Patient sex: M
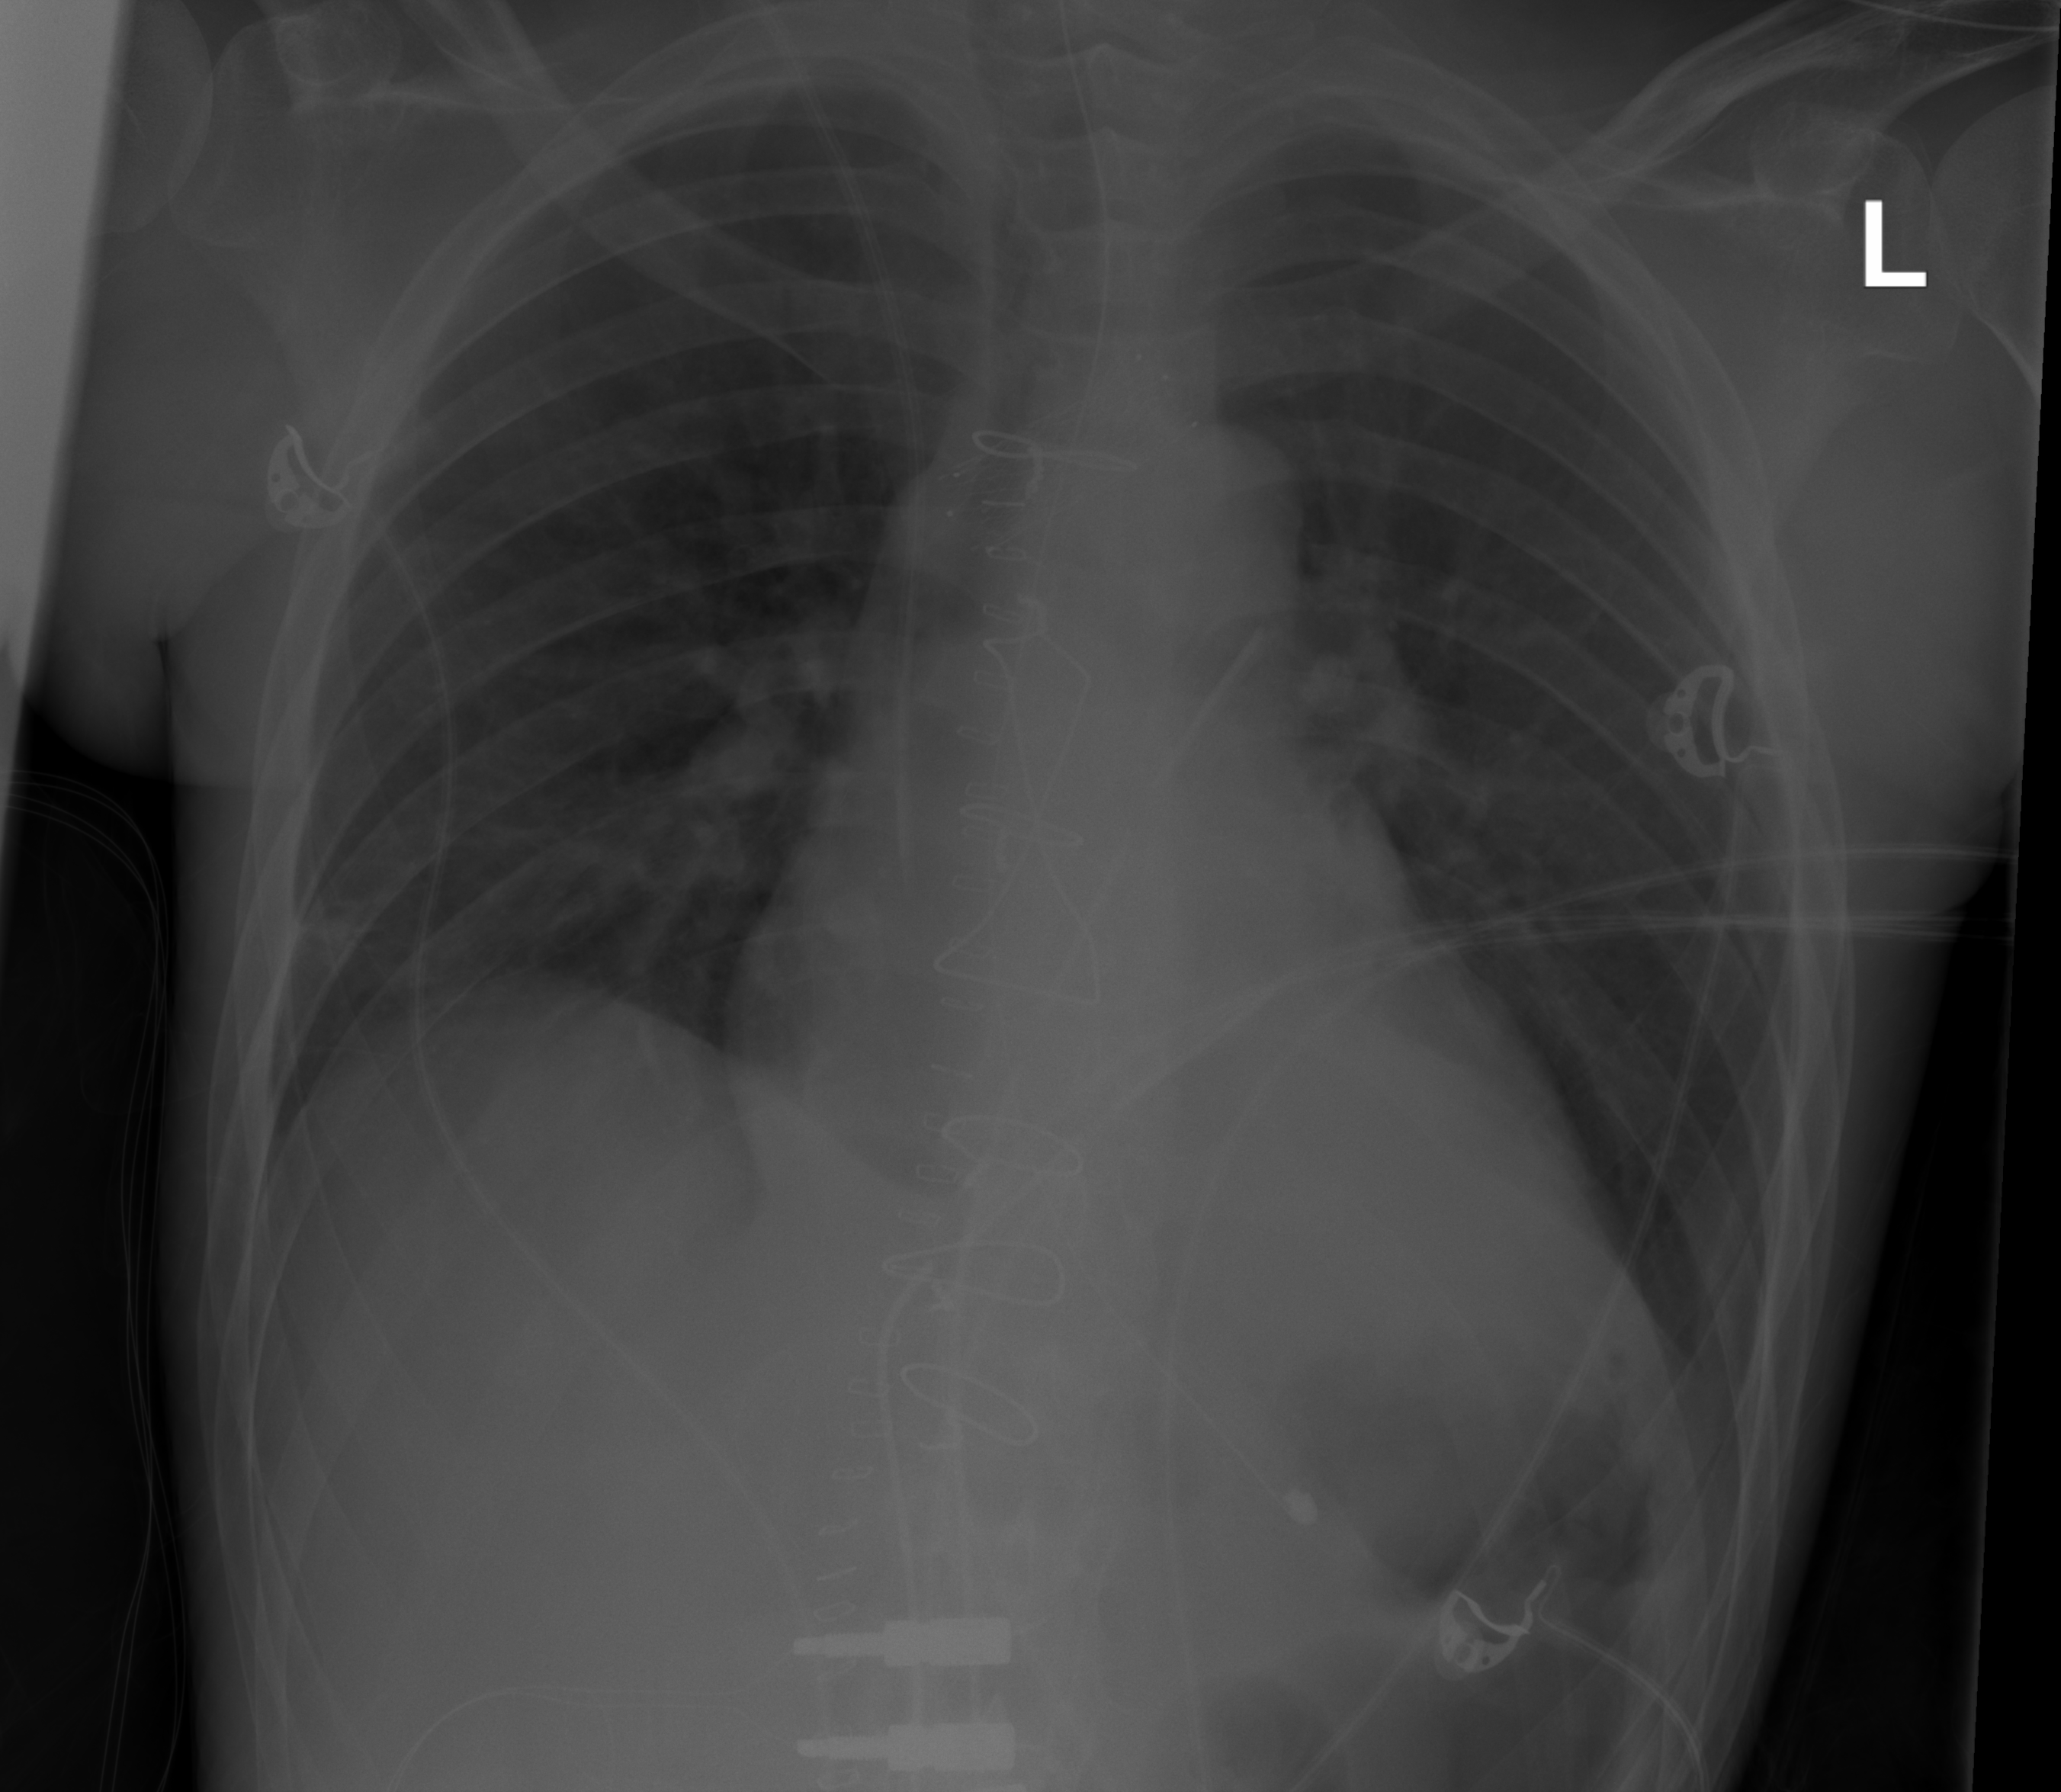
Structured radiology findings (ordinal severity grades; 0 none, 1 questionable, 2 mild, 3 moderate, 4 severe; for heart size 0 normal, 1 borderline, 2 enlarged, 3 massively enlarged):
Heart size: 0
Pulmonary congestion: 0
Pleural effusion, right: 1
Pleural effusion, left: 0
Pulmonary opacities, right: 0
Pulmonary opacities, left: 0
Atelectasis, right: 2
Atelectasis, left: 0